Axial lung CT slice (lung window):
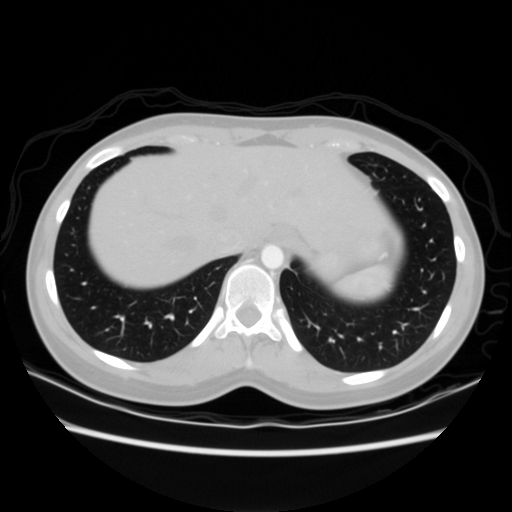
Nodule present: no